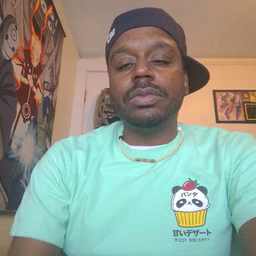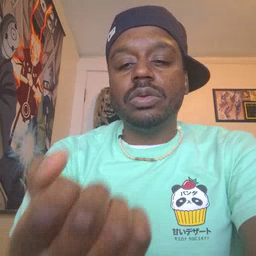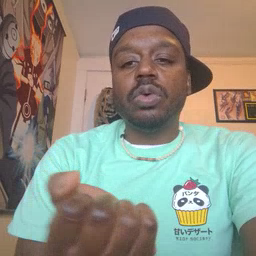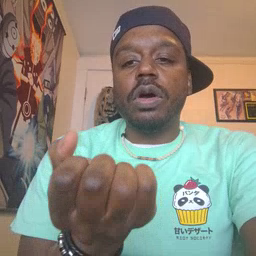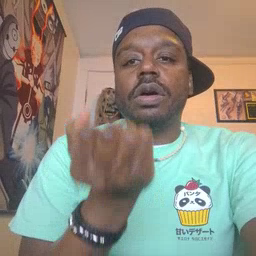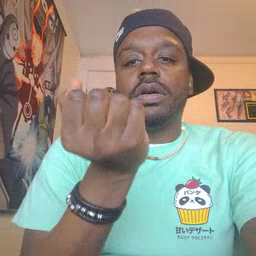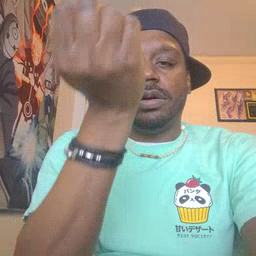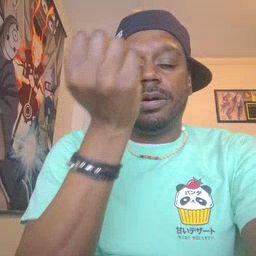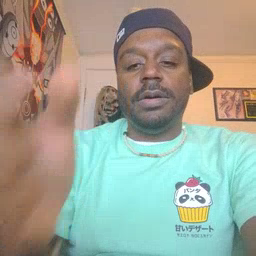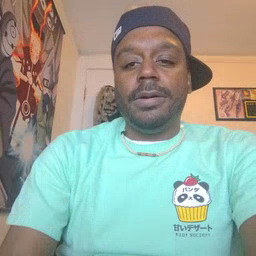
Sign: drawer